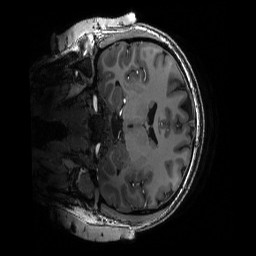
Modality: T1w
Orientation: coronal
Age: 29
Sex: male
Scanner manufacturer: siemens
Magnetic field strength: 6.98 T
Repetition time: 3.1 s
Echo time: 0.00242 s